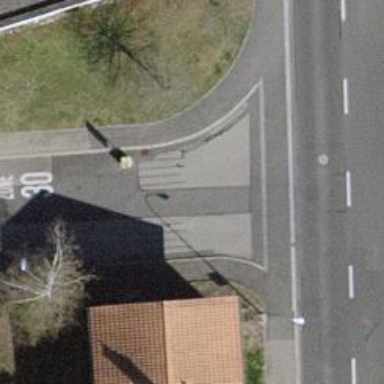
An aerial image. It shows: Residential road with asphalt surface. Both sides have sidewalks.